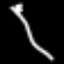
Label: pencil